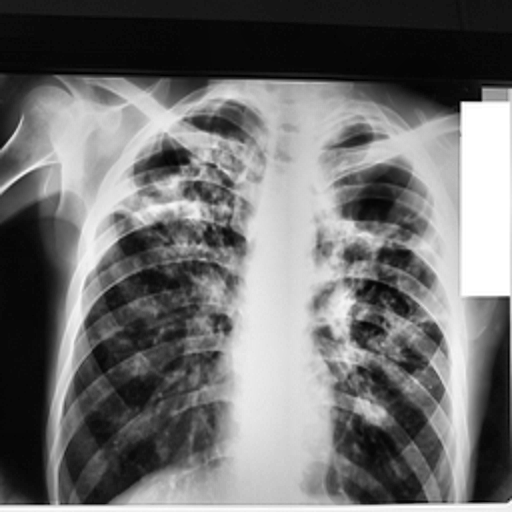
Finding: TUBERCULOSIS